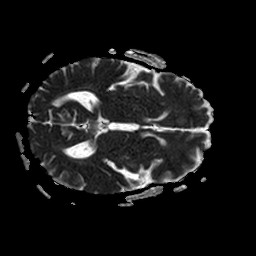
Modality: ADC
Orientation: axial
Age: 63
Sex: male
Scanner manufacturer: philips
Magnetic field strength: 1.5 T
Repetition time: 3.373 s
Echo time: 0.07078 s